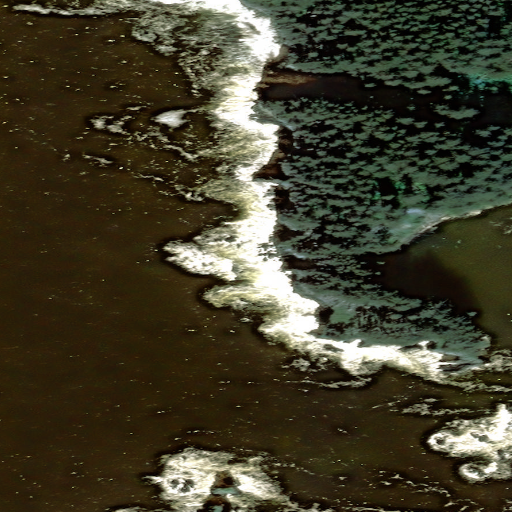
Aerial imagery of cape in Alaska named Dangerous Cape containing only unknown